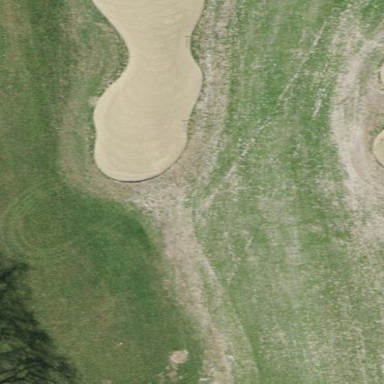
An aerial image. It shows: Golf bunker filled with sandy terrain.